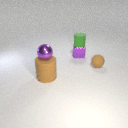
small green rubber cylinder above small purple metal cube